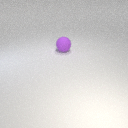
large purple rubber sphere